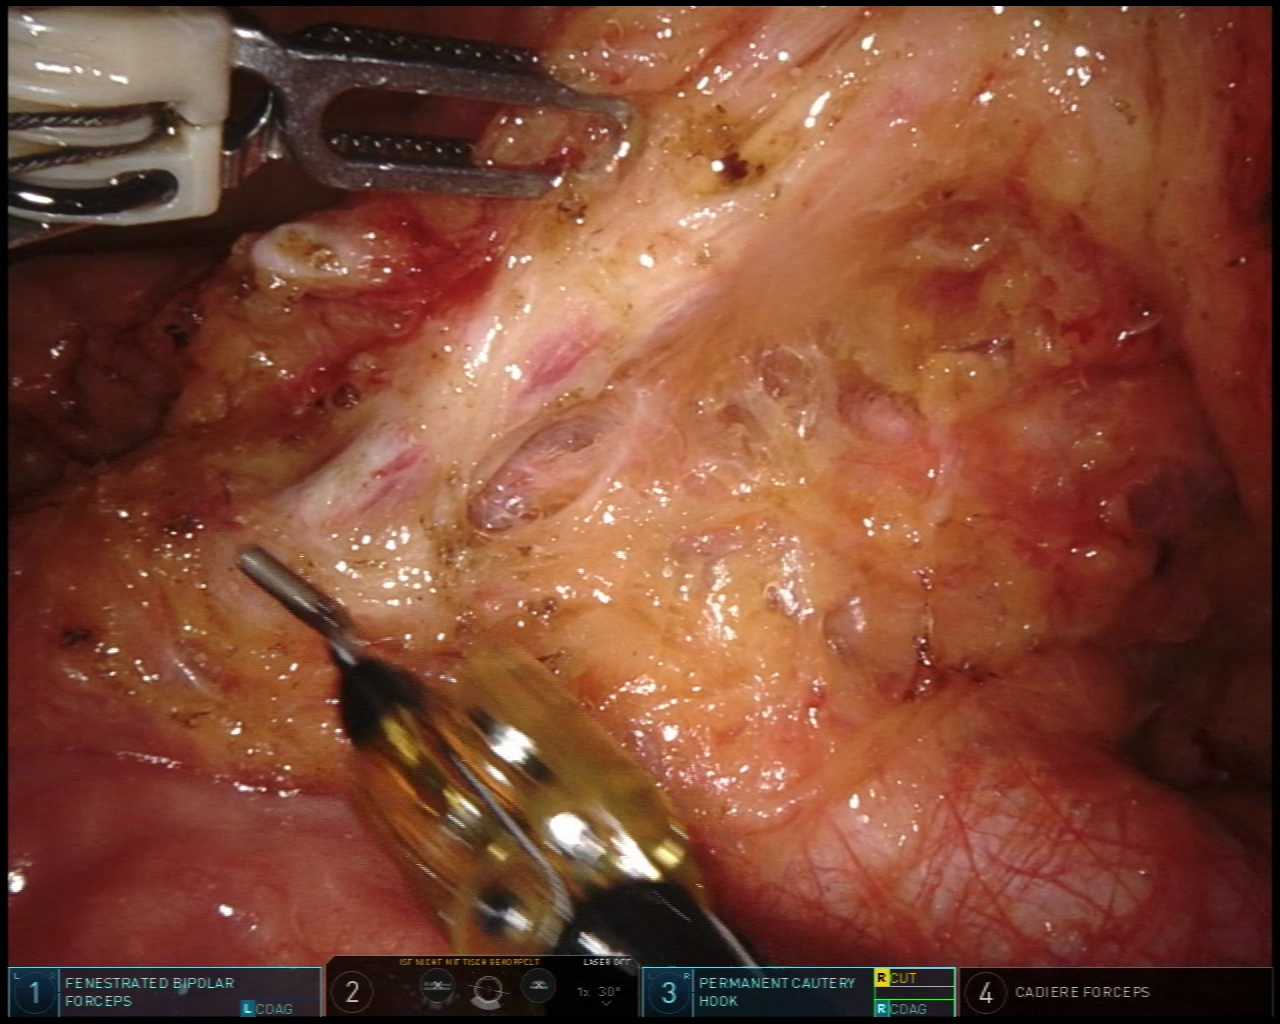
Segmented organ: inferior_mesenteric_artery
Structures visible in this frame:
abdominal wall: no
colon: no
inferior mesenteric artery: yes
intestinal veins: no
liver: no
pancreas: no
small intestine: yes
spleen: no
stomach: no
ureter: no
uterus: no
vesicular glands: no